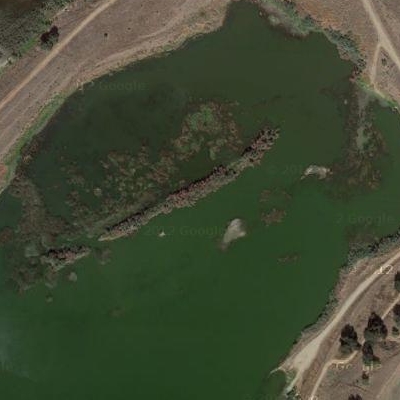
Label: RiverLake